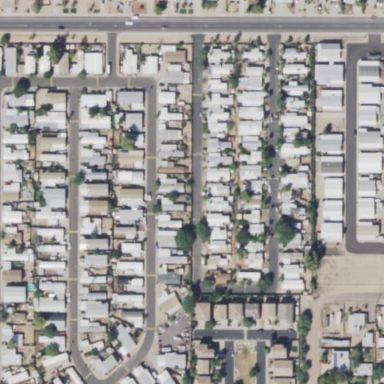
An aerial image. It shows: Mobile residential area.